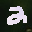
Label: 2